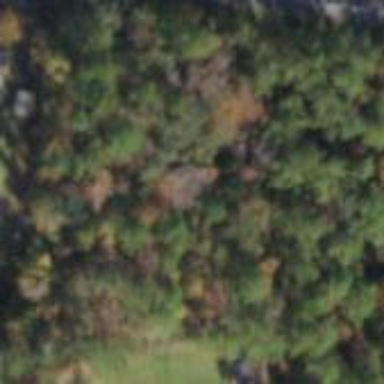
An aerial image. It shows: Mixed leaf woodland.